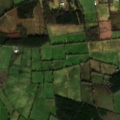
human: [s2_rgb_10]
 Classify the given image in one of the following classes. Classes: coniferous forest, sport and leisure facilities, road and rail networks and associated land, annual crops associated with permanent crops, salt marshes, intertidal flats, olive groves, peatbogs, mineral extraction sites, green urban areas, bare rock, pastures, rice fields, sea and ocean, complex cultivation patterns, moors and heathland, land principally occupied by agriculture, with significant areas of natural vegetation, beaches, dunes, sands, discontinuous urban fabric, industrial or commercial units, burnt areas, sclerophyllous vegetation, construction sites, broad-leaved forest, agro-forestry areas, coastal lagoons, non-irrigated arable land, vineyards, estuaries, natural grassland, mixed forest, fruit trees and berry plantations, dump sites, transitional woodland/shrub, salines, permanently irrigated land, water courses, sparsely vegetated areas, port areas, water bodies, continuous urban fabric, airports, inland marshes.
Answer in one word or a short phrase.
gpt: pastures, land principally occupied by agriculture, with significant areas of natural vegetation, mixed forest